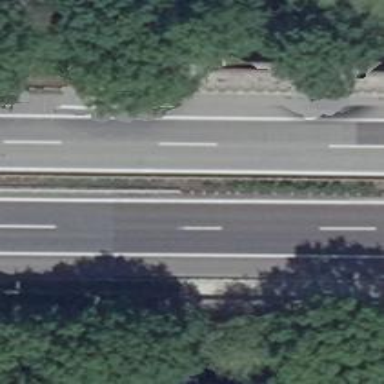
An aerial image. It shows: Asphalt bridge on motorway.